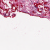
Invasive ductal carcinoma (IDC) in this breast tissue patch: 0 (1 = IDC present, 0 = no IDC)